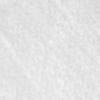
Label: no_change